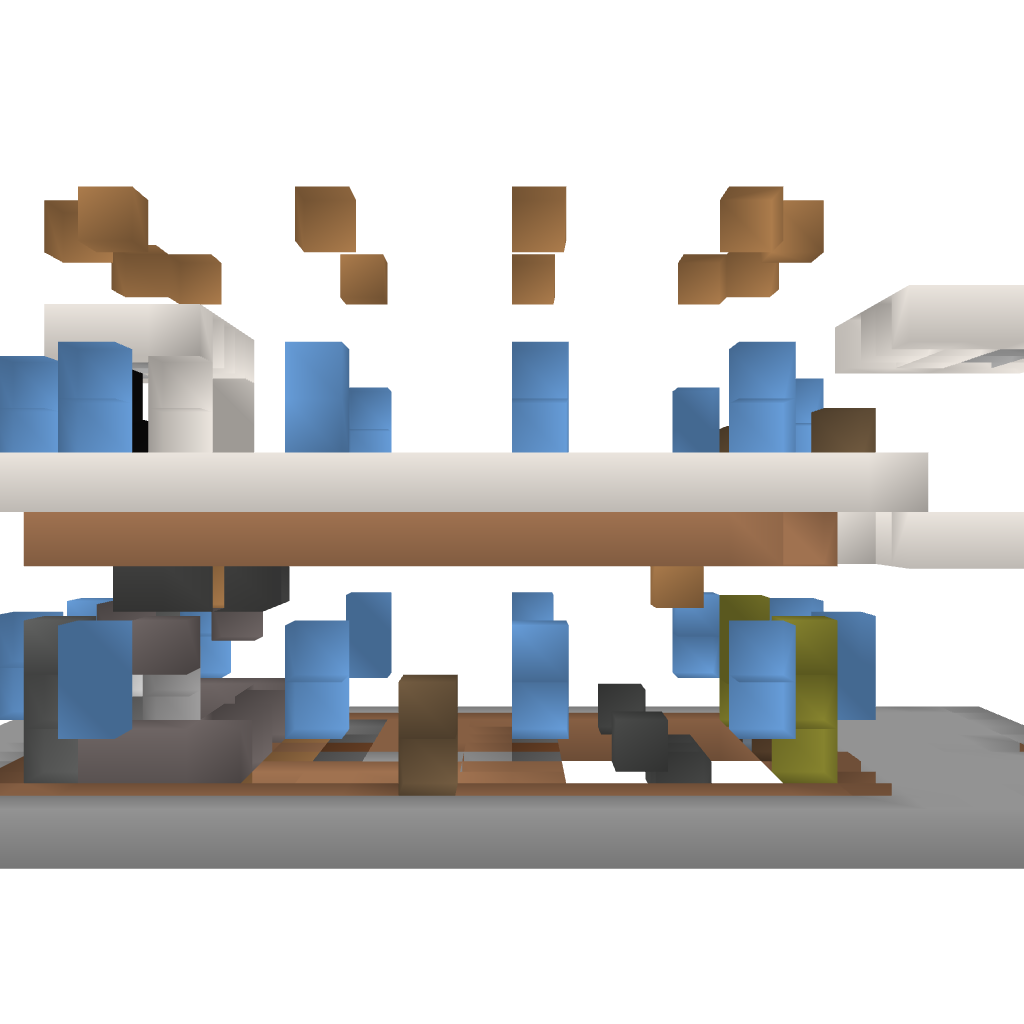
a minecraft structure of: Blue House